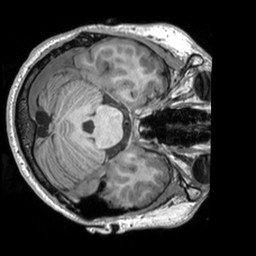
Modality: T1w
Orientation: axial
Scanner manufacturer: siemens
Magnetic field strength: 3 T
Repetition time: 2.53 s
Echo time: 0.00298 s